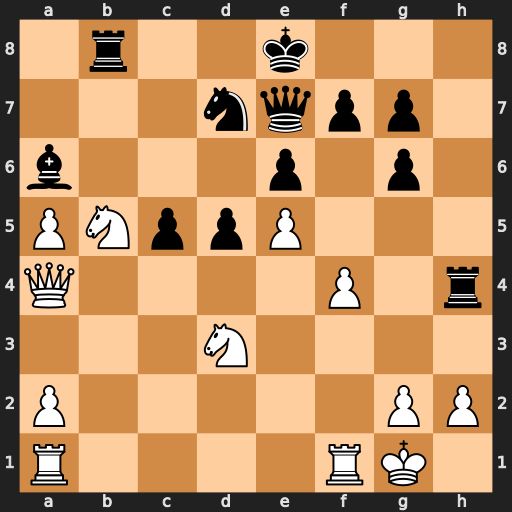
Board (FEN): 1r2k3/3nqpp1/b3p1p1/PNppP3/Q4P1r/3N4/P5PP/R4RK1
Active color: w
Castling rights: -
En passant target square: -
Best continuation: Nc7+ Kf8 Nxa6